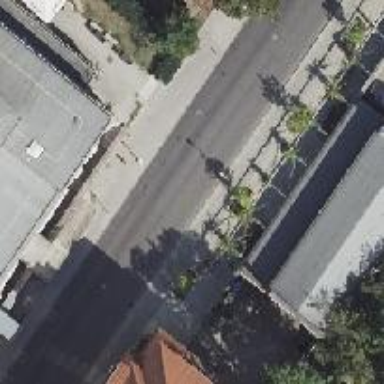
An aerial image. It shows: Residential road with asphalt surface and sidewalks on both sides. The surface of the left sidewalk is made of sett.